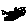
Label: fish